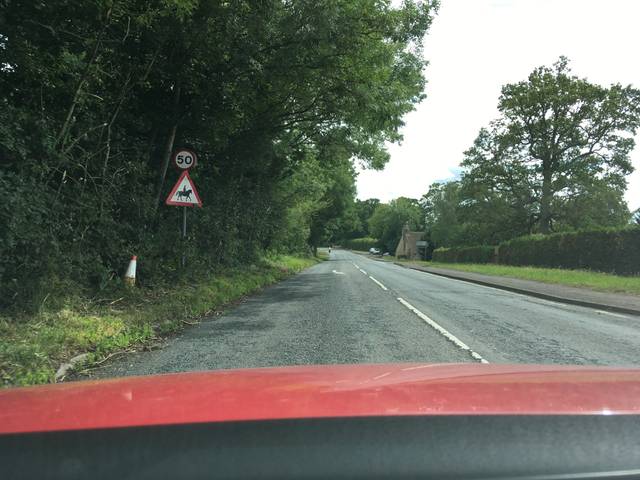
Region: United Kingdom
Coordinates: 51.928, -2.04